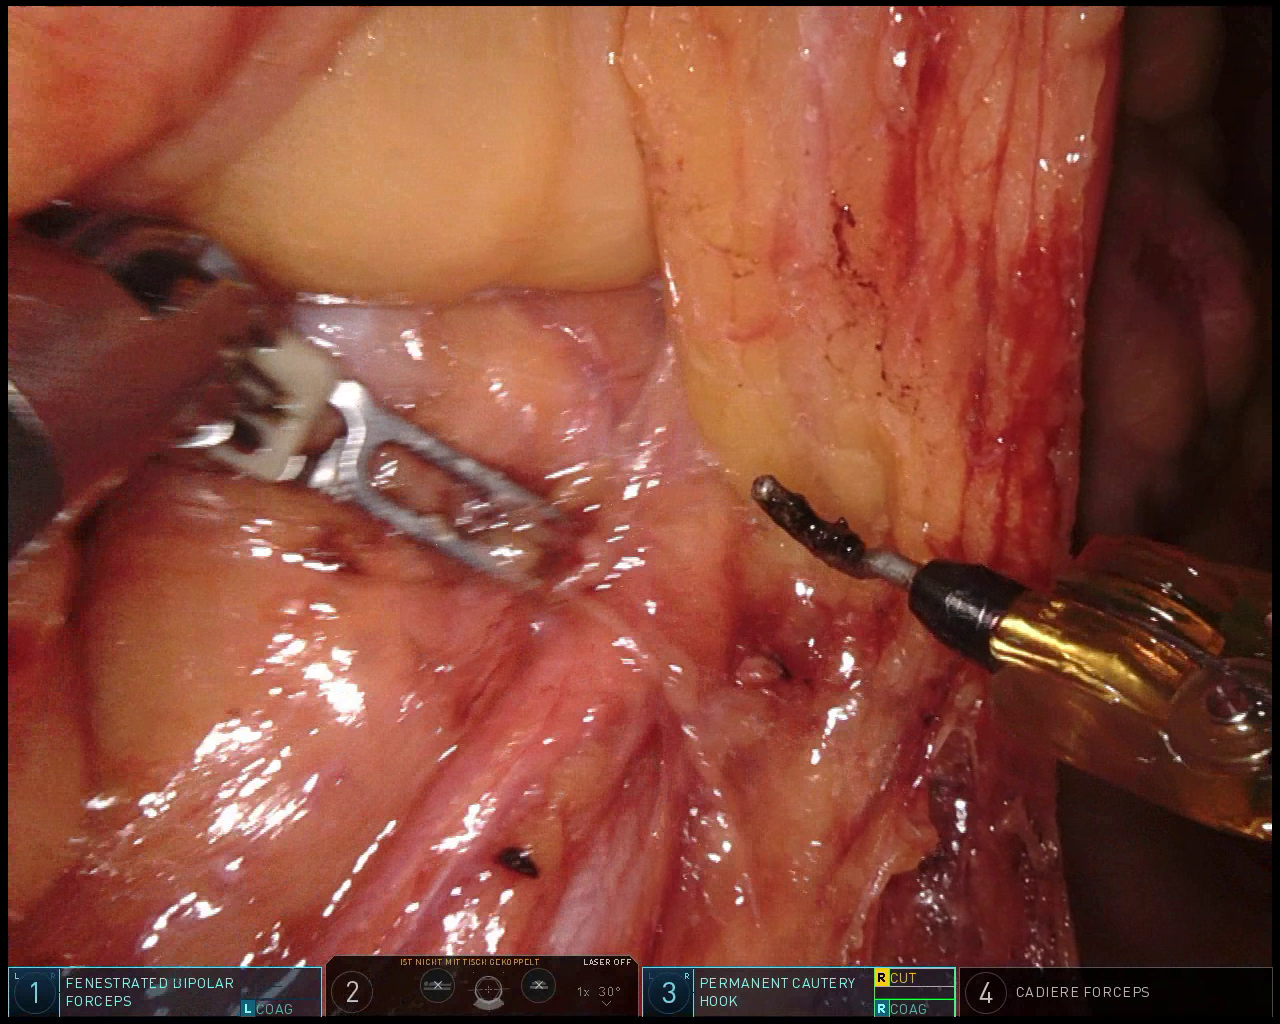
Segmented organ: ureter
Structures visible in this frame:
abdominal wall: no
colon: no
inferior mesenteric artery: no
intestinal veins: no
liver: no
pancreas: no
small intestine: no
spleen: no
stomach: no
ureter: yes
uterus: no
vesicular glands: no